Question: I'm currently trying to get two 'boost::thread's to get equal processing time on the CPU using a shared mutex called 'mutexCOM'. As it currently stands both threads are set to run infinitely. One thread (The main thread) simply prints out "testing!" while the other thread, running the 'Navigation::begin()' function, prints "-----shared function-----", waits one second, then prints "-----Shared function will now end...-----". The wait is meant to simulate the larger amount of processing necessary for the function that will replace this stub. Each iteration of the infinite loops is preceded within the loop by a scoped lock on 'mutexCOM'. The expected output should be something like the following ad infinitum:
'''
testing!
-----shared function-----
----Shared function will now end...-----
testing!
-----shared function-----
----Shared function will now end...-----
'''
Unfortunately, something I've done causes the output instead to be:

'
It seems that the iterations are being grouped together instead of being interlaced like I would expect. If anyone can explain what's going on here I would be very appreciative, as it seems that my understanding of thread management using mutexes could use some work.
My only theory is that my assumption that boost handles queuing for locking the mutex is wrong and that I need to somehow create my own queue to give the threads fair access to avoid starvation. However, I'm doubtful about this because it would basically render the point of mutexes moot as I would still need to handle all of the management on my own. At that point why not just use a semaphore?
My code is as follows. Only relevant code is included, so don't worry about the missing class structure. Assume all headers are properly included and that SharedMutex.h is included in both classes:
SharedMutex.h -
'''
#ifndef SHARED_MUTEX_
#define SHARED_MUTEX_
#include <boost/thread/mutex.hpp>
extern boost::mutex mutexCOM;
#endif
'''
Navigation.cpp -
'''
Navigation::begin() {
boost::mutex::scoped_lock lock(mutexCOM);
cout<< "-----shared function-----" << endl;
sleep(1);
cout<< "----Shared function will now end...-----" << endl;
}
'''
mainclass.cpp -
'''
void mainclass::run() {
this->runNav();
while(1) {
boost::mutex::scoped_lock lock(mutexCOM);
cout << "testing!" << endl;
}
}
void mainclass::runNav() {
//this->nav is an instance of Navigation within mainclass
boost::thread navThread(boost::bind(&Navigation::begin, *(this->nav)));
//this->navPtr is a pointer to the boost::thread for later management
this->navPtr=&navThread;
}
'''
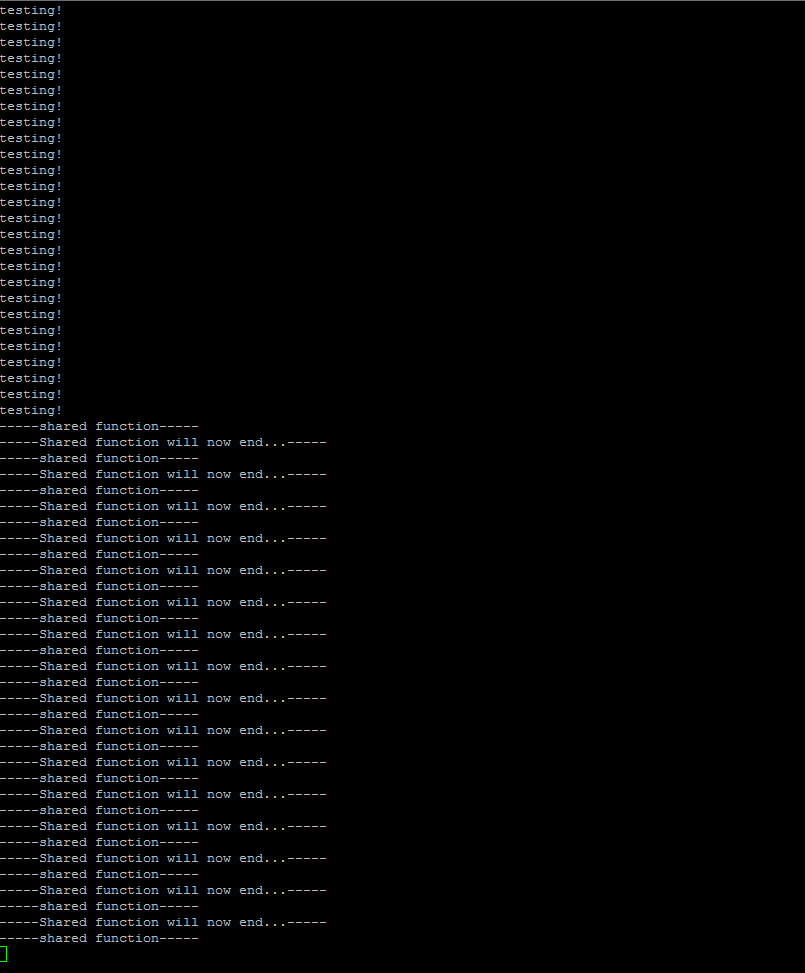
Answer: This is wrong:
'''
// this->navPtr is a pointer to the boost::thread for later management
this->navPtr = &navThread;
'''
You're taking the address of a local variable there. That's Undefined Behaviour if you use 'navPtr' later on. Instead, just store the thread in a member: see sample below.
> However, I'm doubtful about this because it would basically render the point of mutexes moot as I would still need to handle all of the management on my own
Indeed. If you want task queueing, write it. Mutexes are not for that. As the name implies, mutexes are just for , the basic guarantee that two blocks of code (the ) do run at the same time.
It doesn't guarantee anything else.
Thread starvation is indeed the issue, as can be shown by introducing yield/sleeps at some times:
<URL>
'''
#include <boost/thread.hpp>
#include <boost/thread/mutex.hpp>
#include <boost/scoped_ptr.hpp>
#include <iostream>
static boost::mutex mutexCOM;
struct Navigation {
void begin() {
size_t count = 0;
while(++count< 10) {
{
boost::mutex::scoped_lock lock(mutexCOM);
std::cout << "-----shared function-----" << std::endl;
boost::this_thread::sleep_for(boost::chrono::milliseconds(200));
std::cout << "----Shared function will now end...-----" << std::endl;
}
boost::this_thread::sleep_for(boost::chrono::milliseconds(100)); // or boost::this_thread::yield e.g.
}
std::cout << "Navigation::begin() completed
";
}
};
struct mainclass {
void run() {
size_t count = 0;
this->runNav();
while (++count < (1ull<<20))
{
{
boost::mutex::scoped_lock lock(mutexCOM);
std::cout << "testing!" << std::endl;
}
boost::this_thread::yield();
}
std::cout << "mainclass::run() completed
";
}
~mainclass() {
if (navThread.joinable())
{
std::cout << "Waiting for Navigation to end...
";
navThread.join();
}
}
private:
void runNav() {
navThread = boost::thread(boost::bind(&Navigation::begin, *(this->nav)));
}
boost::scoped_ptr<Navigation> nav { new Navigation };
boost::thread navThread;
};
int main() {
mainclass instance;
instance.run();
}
'''
Which prints: './a.out | uniq -c'
'''
1 testing!
1 -----shared function-----
1 ----Shared function will now end...-----
9726 testing!
1 -----shared function-----
1 ----Shared function will now end...-----
5501 testing!
1 -----shared function-----
1 ----Shared function will now end...-----
5197 testing!
1 -----shared function-----
1 ----Shared function will now end...-----
5316 testing!
1 -----shared function-----
1 ----Shared function will now end...-----
5913 testing!
1 -----shared function-----
1 ----Shared function will now end...-----
5515 testing!
1 -----shared function-----
1 ----Shared function will now end...-----
5639 testing!
1 -----shared function-----
1 ----Shared function will now end...-----
5352 testing!
1 -----shared function-----
1 ----Shared function will now end...-----
5162 testing!
1 Navigation::begin() completed
995253 testing!
1 mainclass::run() completed
1 Waiting for Navigation to end...
'''